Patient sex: M
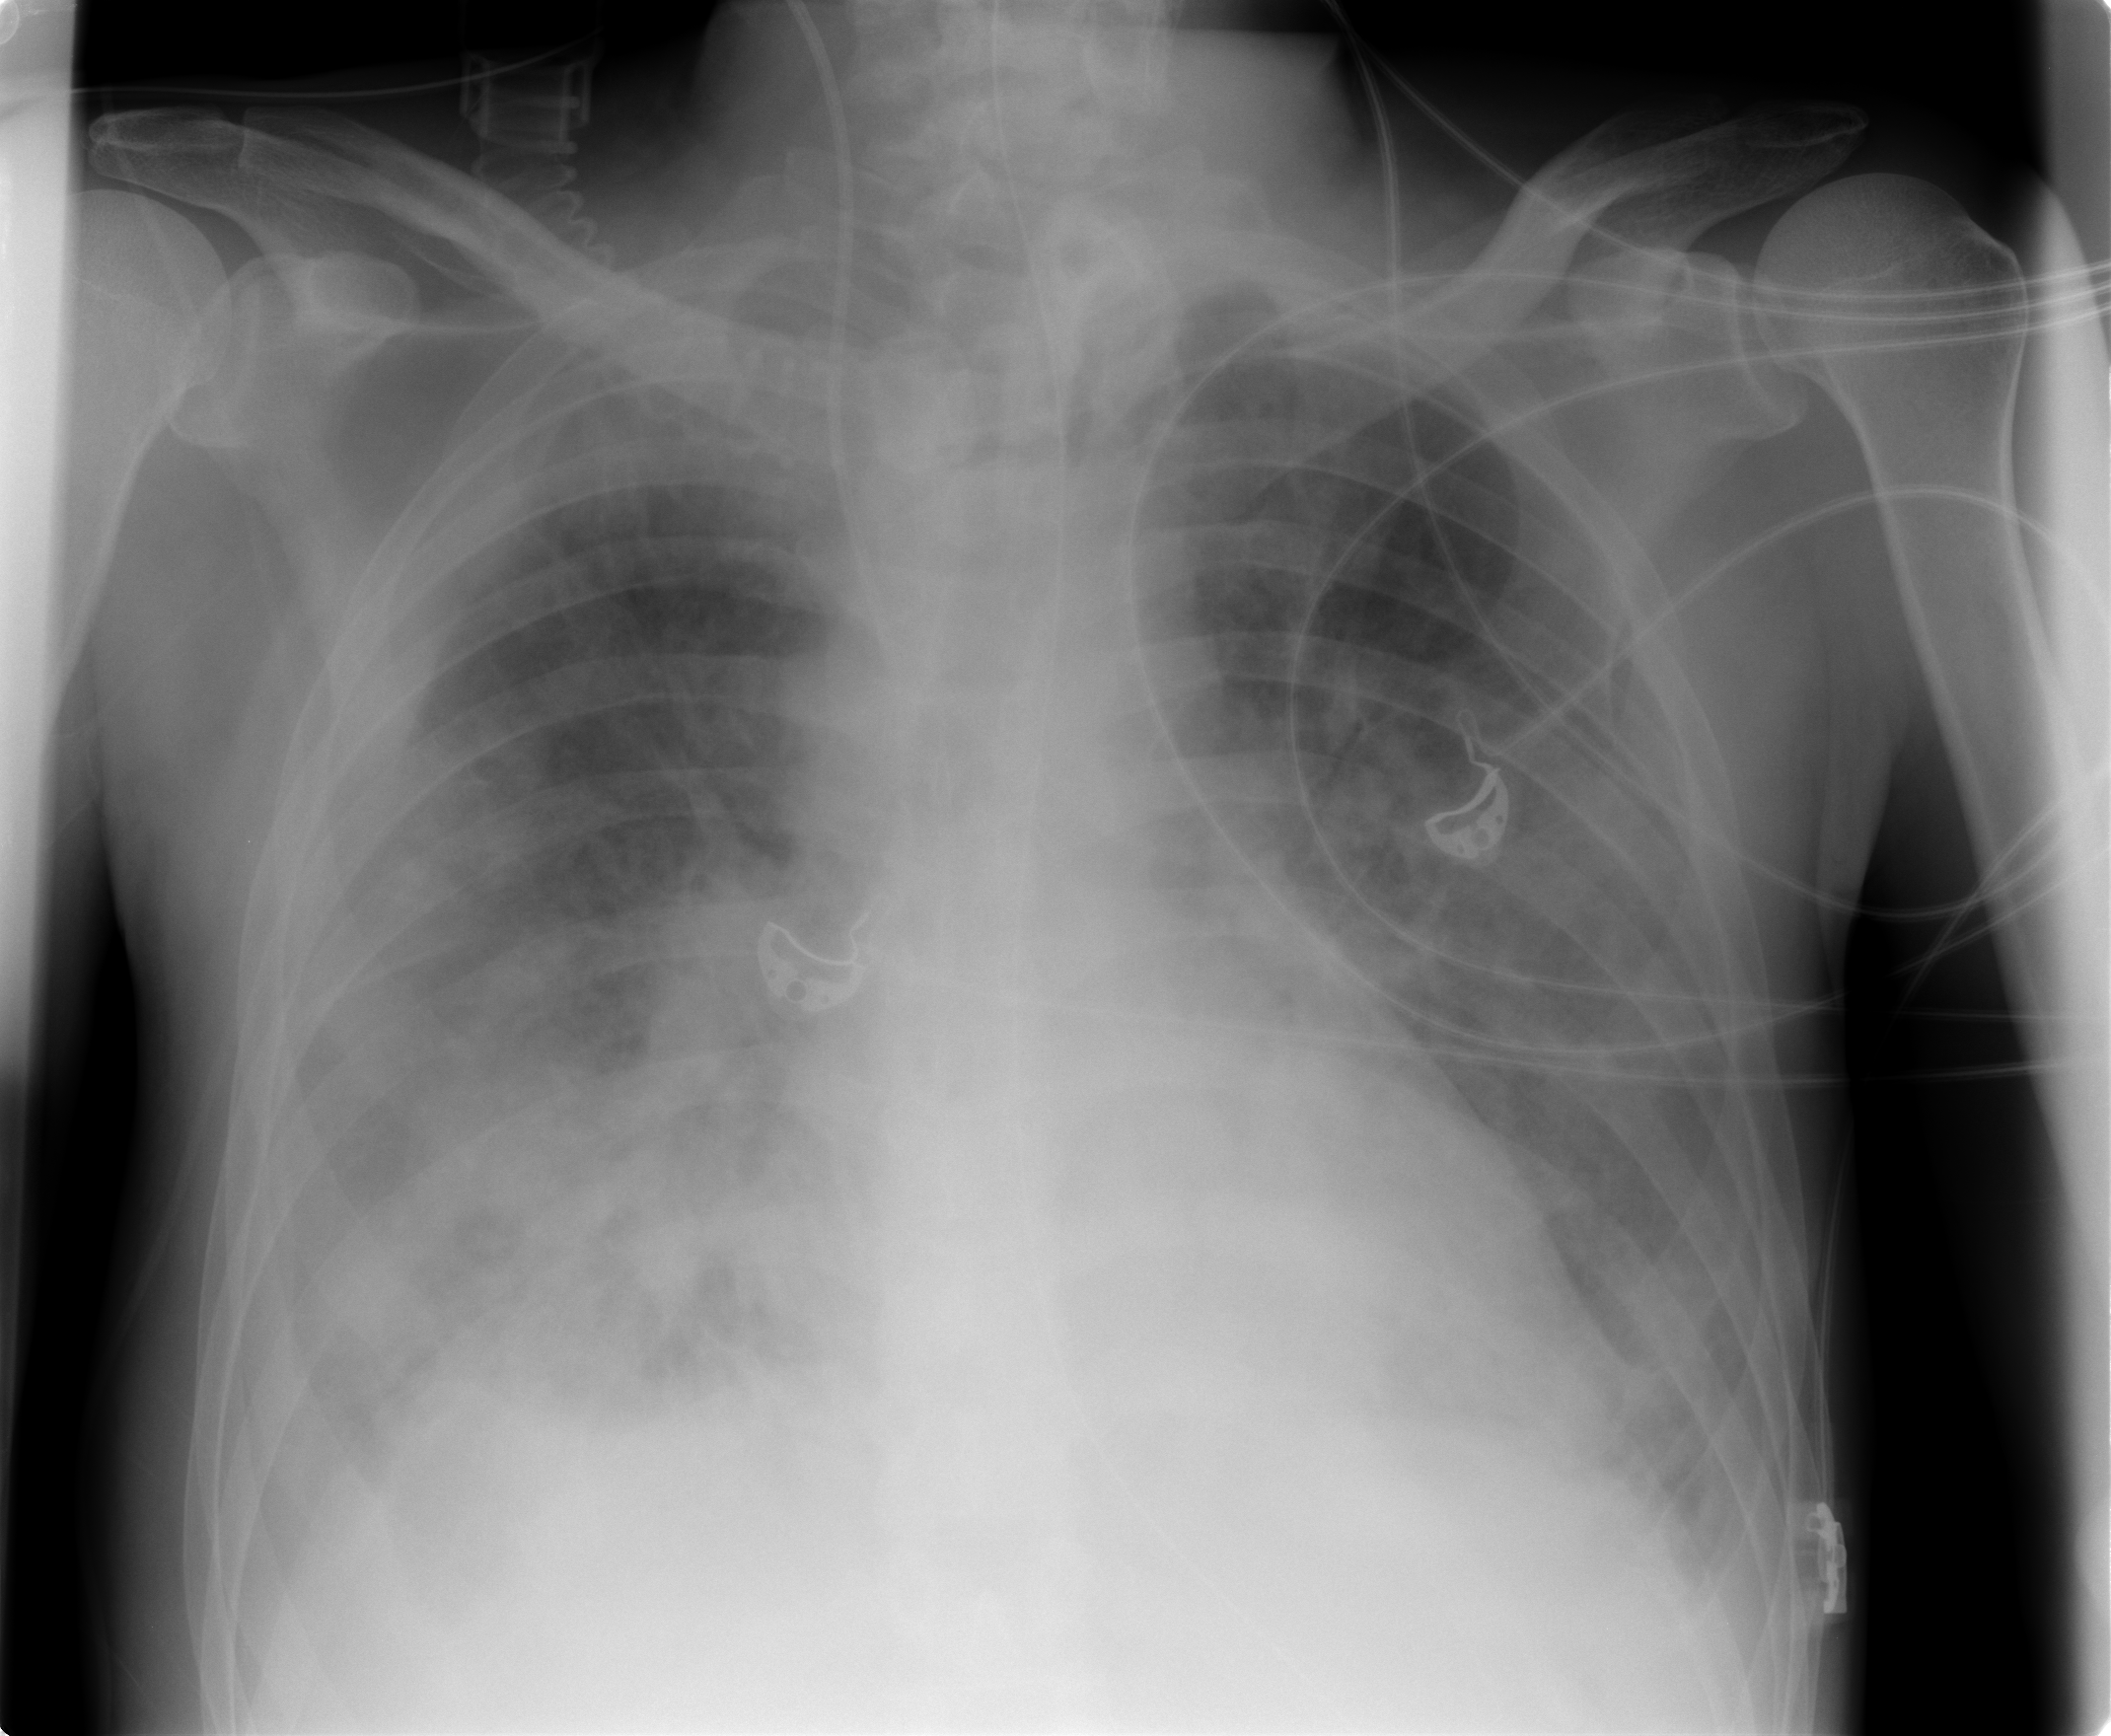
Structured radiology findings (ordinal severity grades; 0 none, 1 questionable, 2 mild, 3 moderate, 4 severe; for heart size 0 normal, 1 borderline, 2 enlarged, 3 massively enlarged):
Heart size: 0
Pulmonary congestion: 2
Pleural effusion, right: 3
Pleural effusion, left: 3
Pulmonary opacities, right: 3
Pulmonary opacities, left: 3
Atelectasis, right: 3
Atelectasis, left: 2